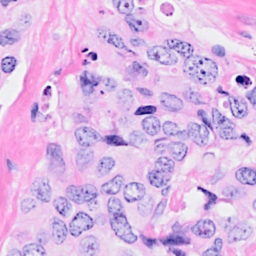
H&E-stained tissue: Breast